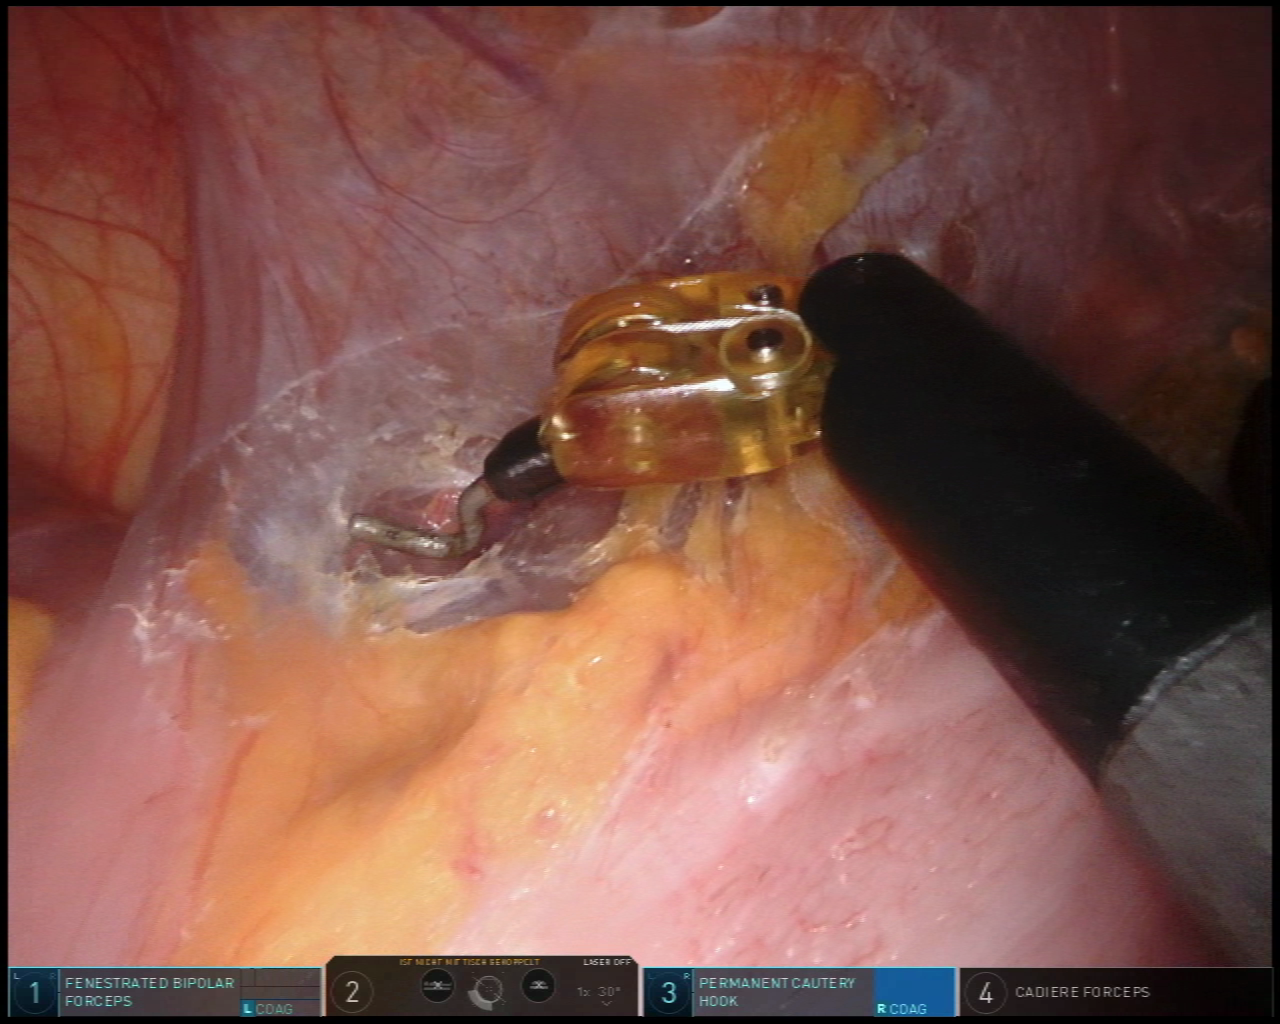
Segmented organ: abdominal_wall
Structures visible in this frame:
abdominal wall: yes
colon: yes
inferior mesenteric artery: no
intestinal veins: no
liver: no
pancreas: no
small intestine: no
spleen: no
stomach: no
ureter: no
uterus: no
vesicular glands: no